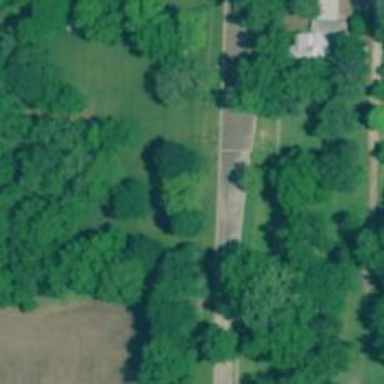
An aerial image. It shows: Disc golf hole.